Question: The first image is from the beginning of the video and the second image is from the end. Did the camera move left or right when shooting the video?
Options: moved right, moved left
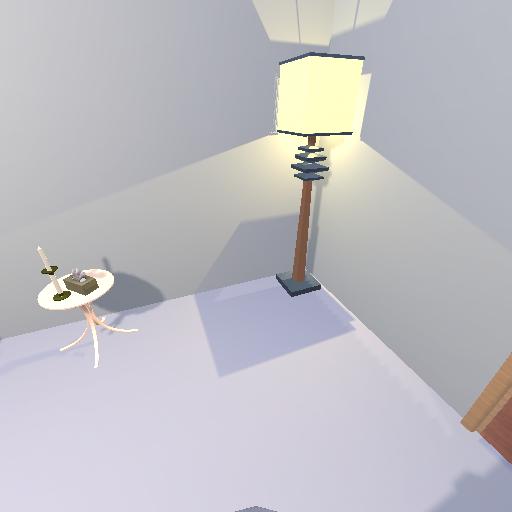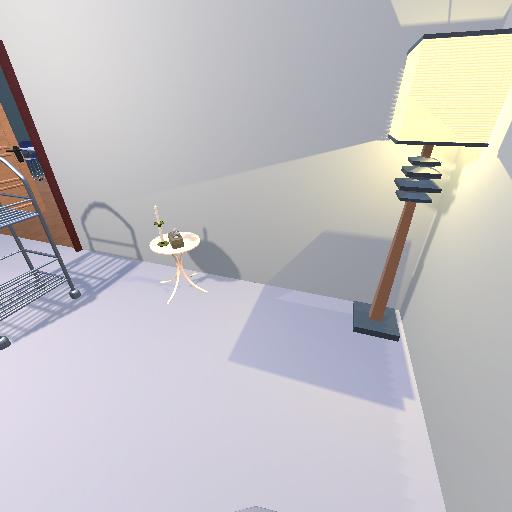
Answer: moved right